Interaction volume radius: 5 \u00c5
Interaction volume height: 10 \u00c5
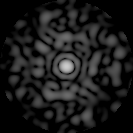
Disorder parameter: 0.7926